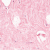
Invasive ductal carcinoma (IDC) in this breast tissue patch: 0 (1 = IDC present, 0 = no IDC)